Question: What is the result of this measurement?
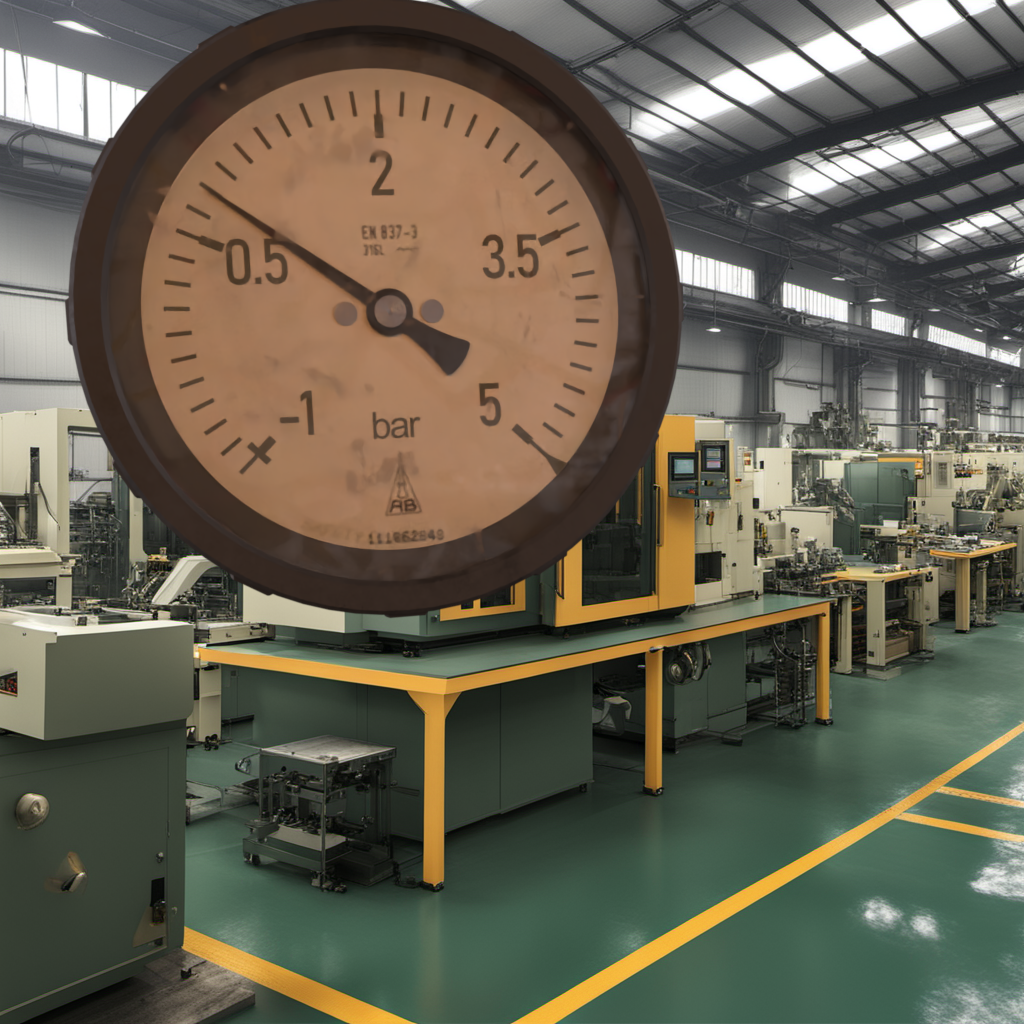
Answer: The result is 0.78
Question: What is the reading range of the measurement in the image?
Answer: The range is from -1 to 5
Question: What is the minimum and maximum reading range of the measurement in the image?
Answer: The minimum value is -1 and the maximum value is 5